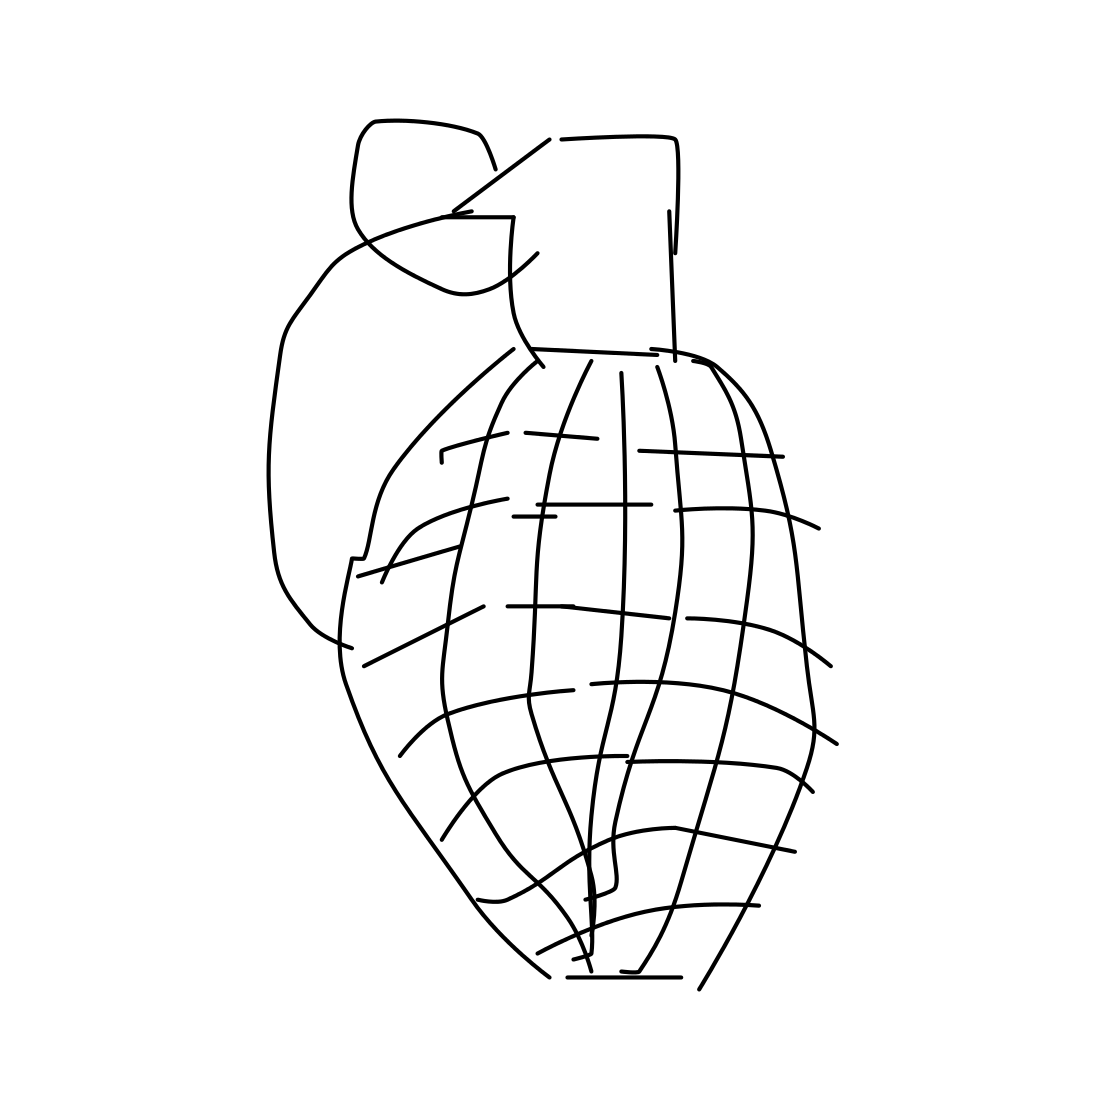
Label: grenade